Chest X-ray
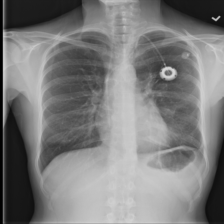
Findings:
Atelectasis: negative
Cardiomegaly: negative
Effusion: negative
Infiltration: negative
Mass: negative
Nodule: negative
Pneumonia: negative
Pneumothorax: negative
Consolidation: negative
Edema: negative
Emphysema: negative
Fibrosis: negative
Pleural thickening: negative
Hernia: negative